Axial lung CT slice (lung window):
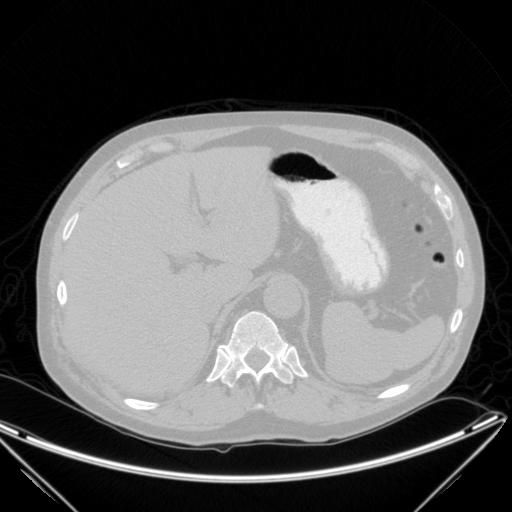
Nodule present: no